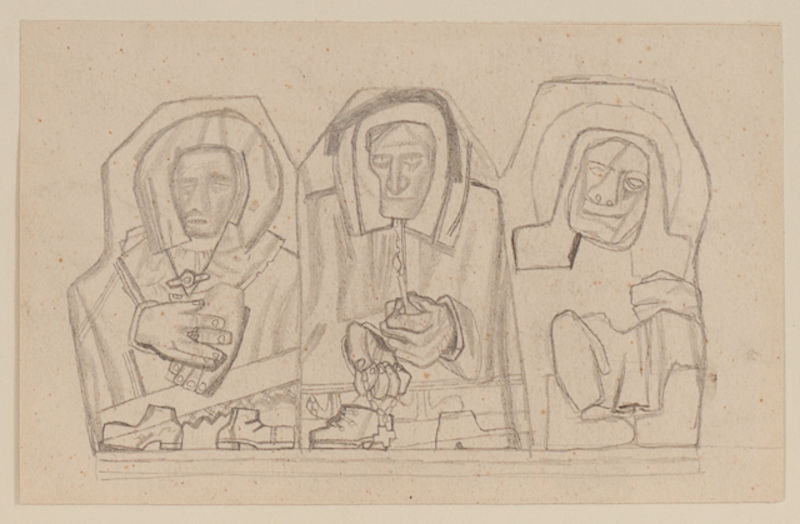
Titel: Three Men Seated, Three Men Seated
Künstler: Pavel Filonov
Standort: Amherst (Massachusetts, USA)
Institution: Mead Art Museum, Amherst College
Schlagwörter: cloaks, hands, hat, men, people, priest, religious, white, black, face, figures, grey, nose, robe, sitting, three, yellow, hand, man, tree, folded, head, eyes, feet, drawing, paper, frame, chin, hats, line, sketch, boots, cross, faces, necklace, pen, abstract, arms, cloak, ink, square, prison, statues, shoe, shoes, monk, monks, pencil, boot, draw, religion, lines, fingers, god, candle, crucifix, stripes, simple, saints, kneeling, pray, praying, priests, creepy, noses, ring, rings, halo, jewelry, prisoners, hood, nuns, pharaoh, clerics, three men, somber, rosary, hoodie, show, trio, 3, religon, hoods, mouths, enlarged hands, capes, jewlery, papet, dwarfed, beads, hooded, handsa, shows, shirts, talisman, chins, croies, triple